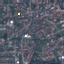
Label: Residential